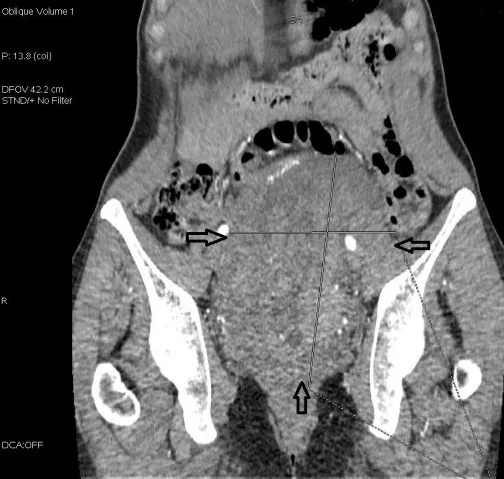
Coronal computed tomography scan of the pelvis. A large pathological tumour (arrows) filling up most of the minor pelvis.
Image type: radiology (ct)